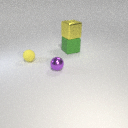
small yellow rubber sphere to the left of small purple metal sphere